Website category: jobs
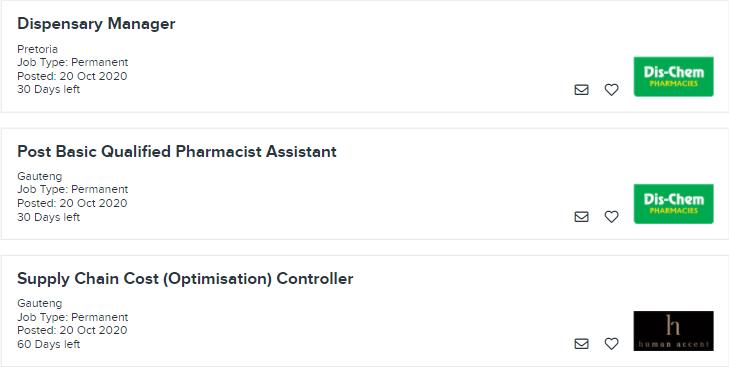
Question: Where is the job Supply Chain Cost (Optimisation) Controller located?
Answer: Gauteng

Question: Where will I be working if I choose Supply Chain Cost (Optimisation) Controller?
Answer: Gauteng

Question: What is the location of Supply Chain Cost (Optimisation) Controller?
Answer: Gauteng

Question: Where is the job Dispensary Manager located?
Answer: Pretoria

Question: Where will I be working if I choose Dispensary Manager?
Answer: Pretoria

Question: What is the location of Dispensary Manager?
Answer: Pretoria

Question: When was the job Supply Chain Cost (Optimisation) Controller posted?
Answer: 20 Oct 2020

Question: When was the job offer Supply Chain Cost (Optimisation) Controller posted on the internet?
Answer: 20 Oct 2020

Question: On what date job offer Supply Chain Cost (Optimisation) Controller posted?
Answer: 20 Oct 2020

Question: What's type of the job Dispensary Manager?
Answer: Job Type: Permanent

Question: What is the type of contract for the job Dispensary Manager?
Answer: Job Type: Permanent

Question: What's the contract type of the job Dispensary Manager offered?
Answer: Job Type: Permanent

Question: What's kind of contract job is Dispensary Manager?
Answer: Job Type: Permanent

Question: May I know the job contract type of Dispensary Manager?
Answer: Job Type: Permanent

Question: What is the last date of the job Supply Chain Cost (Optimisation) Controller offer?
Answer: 60 Days left

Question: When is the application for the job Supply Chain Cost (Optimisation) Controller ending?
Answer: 60 Days left

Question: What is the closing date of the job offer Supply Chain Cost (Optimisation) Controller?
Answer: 60 Days left

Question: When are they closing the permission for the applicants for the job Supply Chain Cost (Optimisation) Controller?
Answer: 60 Days left

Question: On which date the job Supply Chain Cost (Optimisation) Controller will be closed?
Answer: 60 Days left

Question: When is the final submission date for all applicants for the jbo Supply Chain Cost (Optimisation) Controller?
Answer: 60 Days left

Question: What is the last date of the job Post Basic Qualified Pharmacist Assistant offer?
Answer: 30 Days left

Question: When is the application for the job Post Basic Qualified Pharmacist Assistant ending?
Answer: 30 Days left

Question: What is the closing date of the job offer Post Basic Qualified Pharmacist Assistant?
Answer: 30 Days left

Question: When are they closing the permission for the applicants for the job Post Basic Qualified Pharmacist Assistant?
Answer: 30 Days left

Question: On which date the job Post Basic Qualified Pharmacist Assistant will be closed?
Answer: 30 Days left

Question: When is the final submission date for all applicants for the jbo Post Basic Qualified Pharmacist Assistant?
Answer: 30 Days left

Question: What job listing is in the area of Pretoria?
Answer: Dispensary Manager

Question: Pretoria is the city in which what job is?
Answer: Dispensary Manager

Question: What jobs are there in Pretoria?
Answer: Dispensary Manager

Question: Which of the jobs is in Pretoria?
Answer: Dispensary Manager

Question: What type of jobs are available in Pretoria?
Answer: Dispensary Manager

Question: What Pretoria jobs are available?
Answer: Dispensary Manager